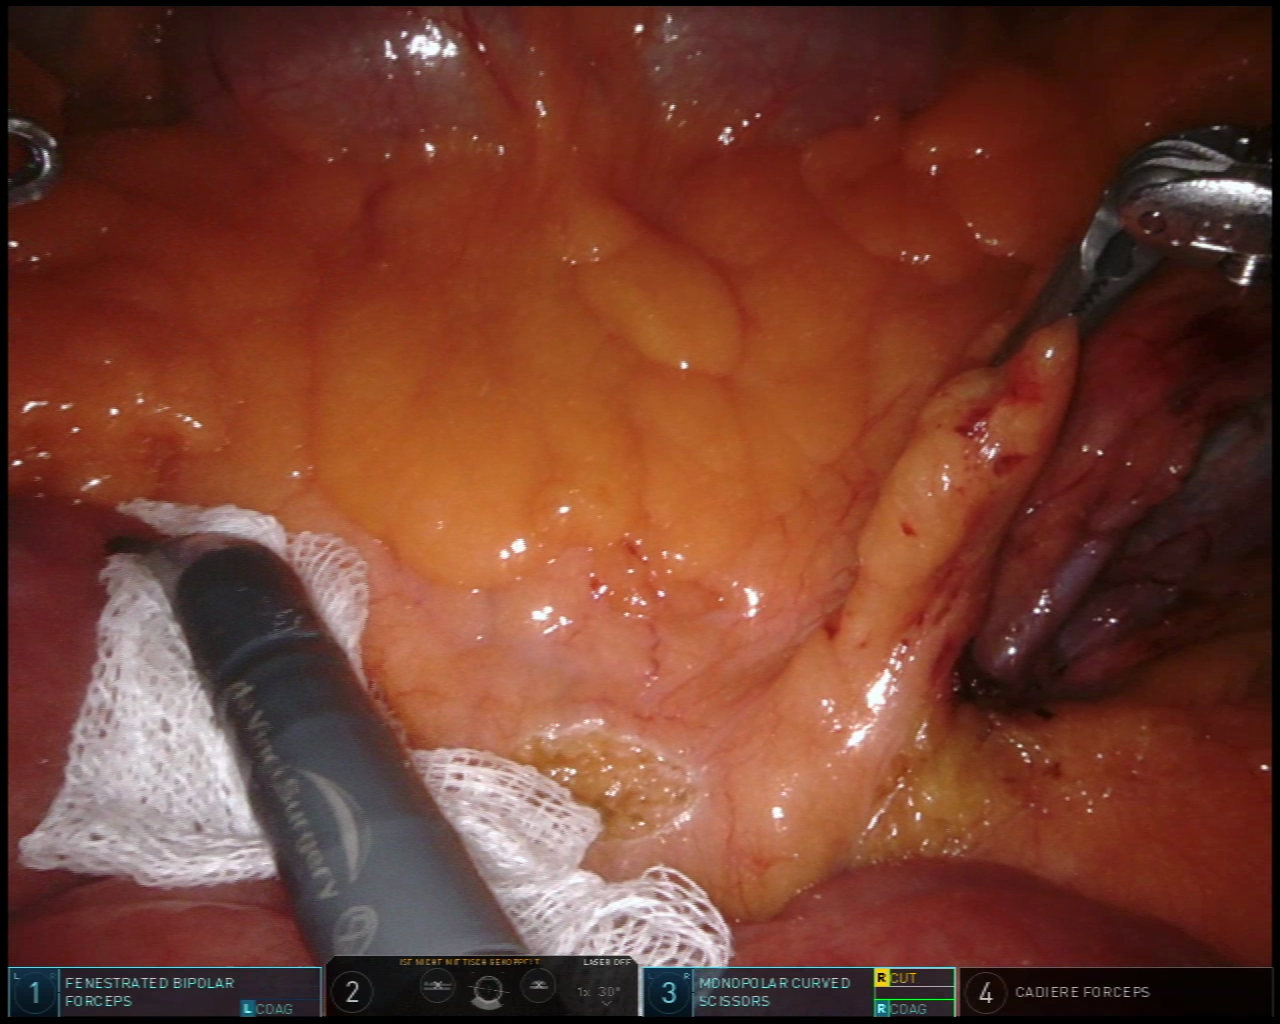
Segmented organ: ureter
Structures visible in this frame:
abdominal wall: no
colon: yes
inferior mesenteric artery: no
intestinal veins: yes
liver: no
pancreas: no
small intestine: yes
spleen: no
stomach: no
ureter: yes
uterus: no
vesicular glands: no